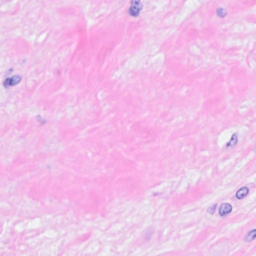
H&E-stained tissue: Breast